Interaction volume radius: 5 \u00c5
Interaction volume height: 10 \u00c5
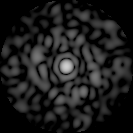
Disorder parameter: 0.8914